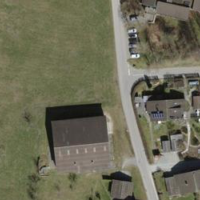
EUNIS habitat code: 55
Species observed at this site:
Astrantia major
Tussilago farfara
Geranium sanguineum
Campanula glomerata